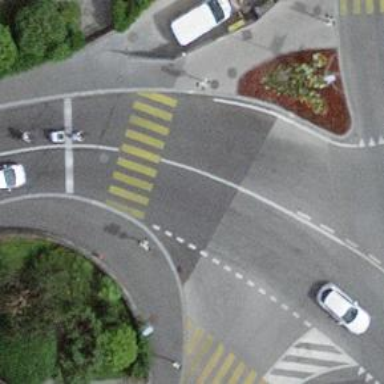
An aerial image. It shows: Uncontrolled zebra crossing with zebra markings.